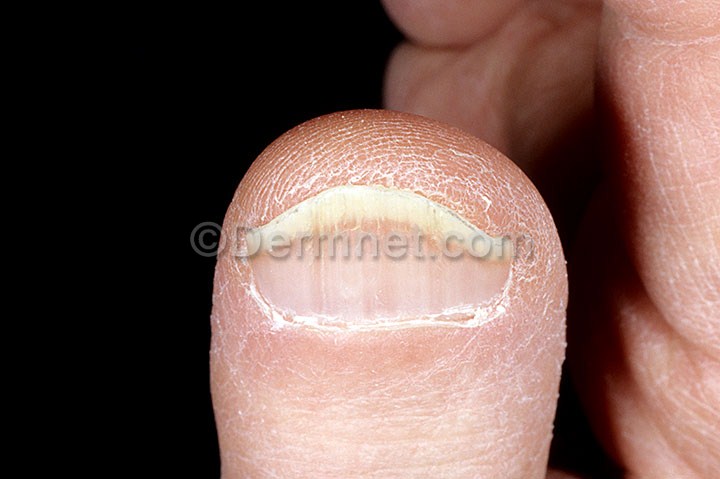
Disease: Nail Fungus and other Nail Disease